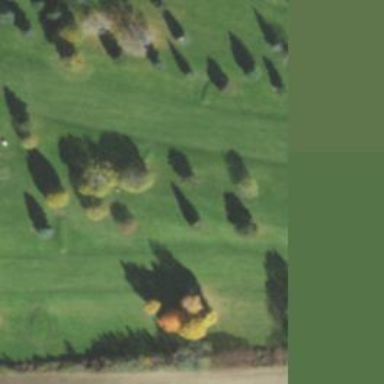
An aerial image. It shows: View of golf hole.